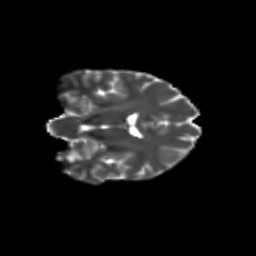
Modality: T2w
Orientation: coronal
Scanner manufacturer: siemens
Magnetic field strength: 3 T
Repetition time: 9.2 s
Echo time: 0.084 s